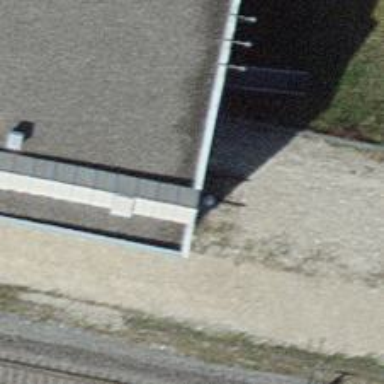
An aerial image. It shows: Abandoned railway spur with one track.